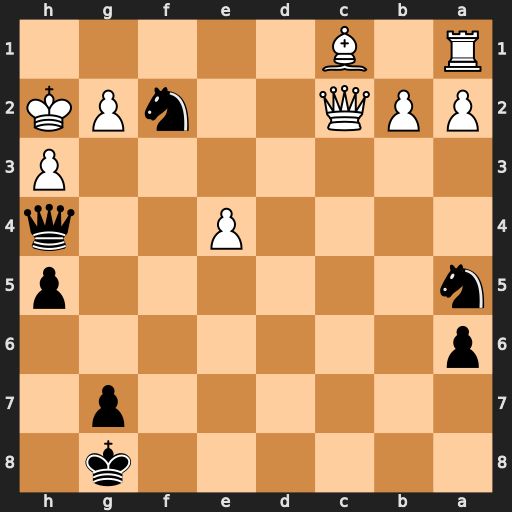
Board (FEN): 6k1/6p1/p7/n6p/4P2q/7P/PPQ2nPK/R1B5
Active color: b
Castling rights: -
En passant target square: -
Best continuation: Ng4+ Kg1 Qe1#